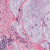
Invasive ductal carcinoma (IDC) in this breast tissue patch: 0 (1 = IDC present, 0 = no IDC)